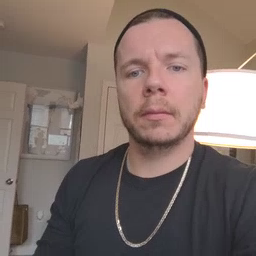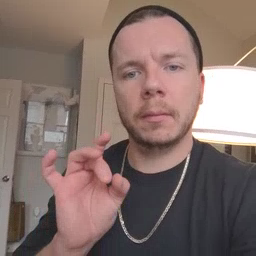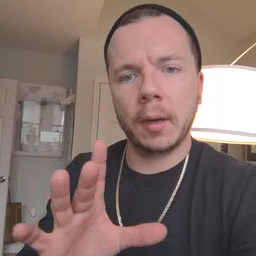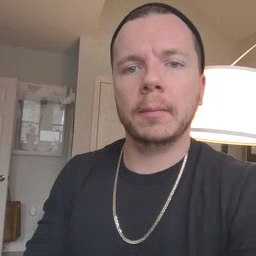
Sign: hate